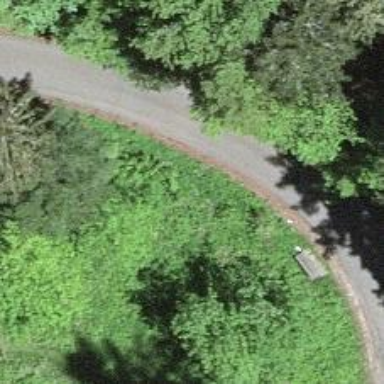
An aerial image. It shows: Brown bench.